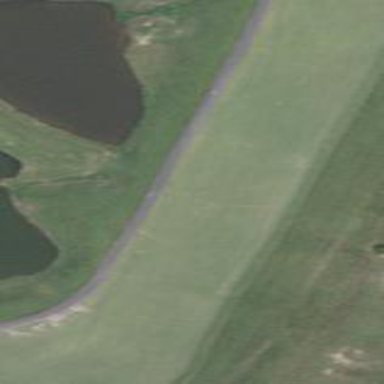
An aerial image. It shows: Golf fairway surrounded by grass.